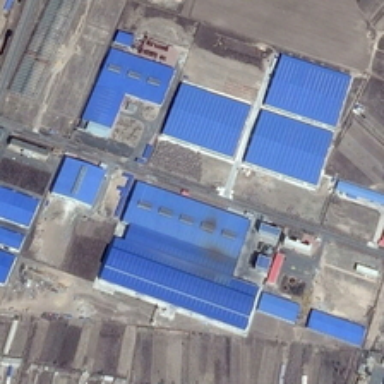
Some buildings and bareland are in an industrial area .